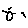
Label: sun